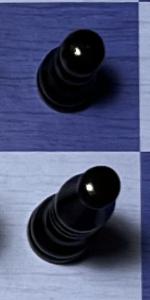
Label: Bishop_Black